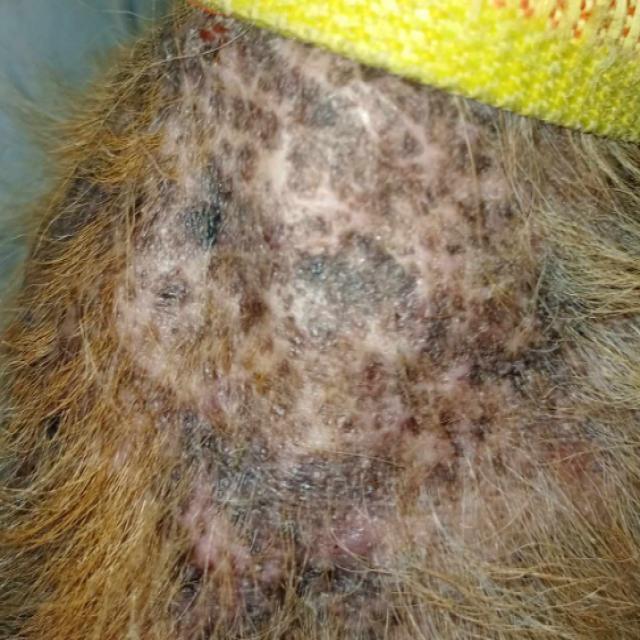
Canine demodicosis (Demodex mange) — caused by Demodex canis mites. Presents with alopecia, follicular papules, pustules, and comedones. Often localized on face and forelimbs.